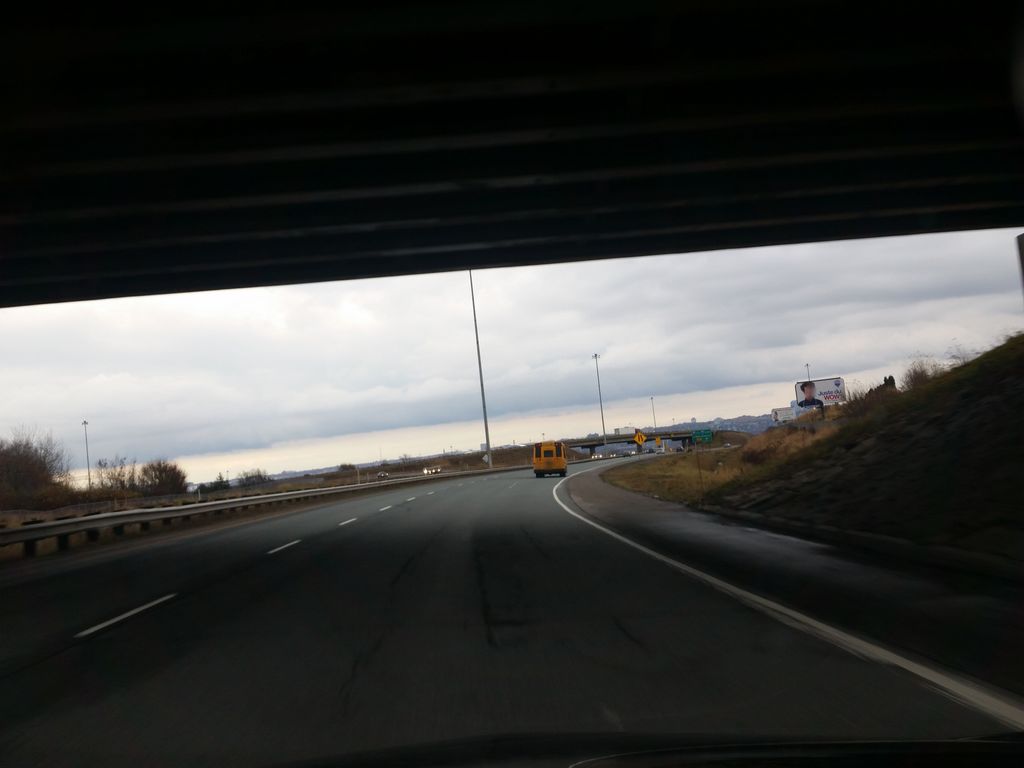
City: quebec_city